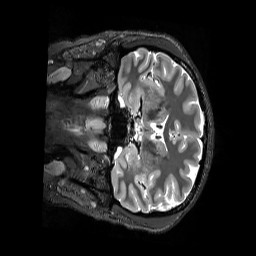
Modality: T2w
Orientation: coronal
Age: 24
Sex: female
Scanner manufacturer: siemens
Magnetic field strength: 3 T
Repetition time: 3.2 s
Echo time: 0.728 s